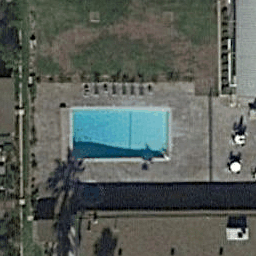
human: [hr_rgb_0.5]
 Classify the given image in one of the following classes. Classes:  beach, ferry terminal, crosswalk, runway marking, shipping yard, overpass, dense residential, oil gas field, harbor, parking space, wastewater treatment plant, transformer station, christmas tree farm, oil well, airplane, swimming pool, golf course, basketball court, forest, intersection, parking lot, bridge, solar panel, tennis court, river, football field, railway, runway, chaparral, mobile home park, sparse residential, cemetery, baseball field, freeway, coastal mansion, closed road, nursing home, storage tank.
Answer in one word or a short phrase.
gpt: swimming pool